Question: I'm trying to use Rails gem 'bootstrap-editable-rails' (X-editable for Bootstrap).
I want to have a checkbox, but x-editable doesn't have a checkbox. Instead you're supposed to use the "checklist" type (I really wish x-editable could handle boolean checkboxes).
This is my Rails Form code:
'''
<td>
<a href="#" class="checklist" data-type="checklist" data-pk="1" data-resource="taskup" data-name="donebox" data-url="/taskups/<%= taskup.id %>" >
<%= taskup.donebox ? taskup.donebox : "False" %>
</a>
</td>
'''
This is the jquery (coffee script)
'''
$(".checklist").editable
type: 'checklist'
source:
1: "True"
'''
I get the x-editable pop-up, but instead of saving a "1" into the donebox field it puts in "---- '1'"
See the attached pic.
Thanks for the help!

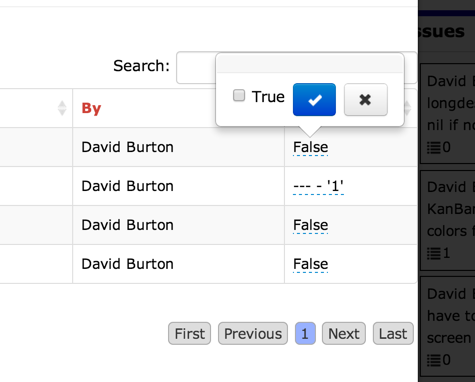
Answer: I used bootstrap-editable 1.5.1 without the gem and hit a similar problem with the checkbox, caused by the fact that what was sent to the backend for a boolean value would be an array (because of the checklist type), i.e. in the rails log you'd get something like:
'''
Parameters: {"id"=>"257", "geo_entity"=>{"is_current"=>["1"]}}
'''
I worked around this by amending the checkbox fields in the params method, something like this (you'll see I'm also preparing the params in the format Rails expects for updating a resource):
'''
params: (params) ->
value = params.value
# is_current will be a checklist and therefore
# the value will be an array such as ['1']
if params.name == 'is_current'
value = params.value.unshift()
#originally params contain pk, name and value
newParams = id: params.pk
newParams['geo_entity'] = {}
newParams['geo_entity'][params.name] = value
newParams
'''
I'd also like to see a cleaner way to do it!